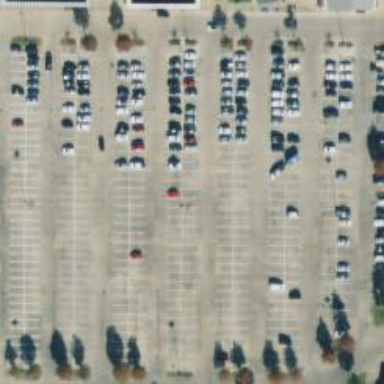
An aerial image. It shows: Parking space.